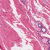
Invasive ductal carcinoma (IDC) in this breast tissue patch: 0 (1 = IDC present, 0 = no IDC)